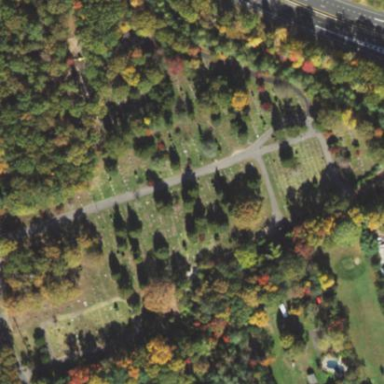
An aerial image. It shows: Cemetery.